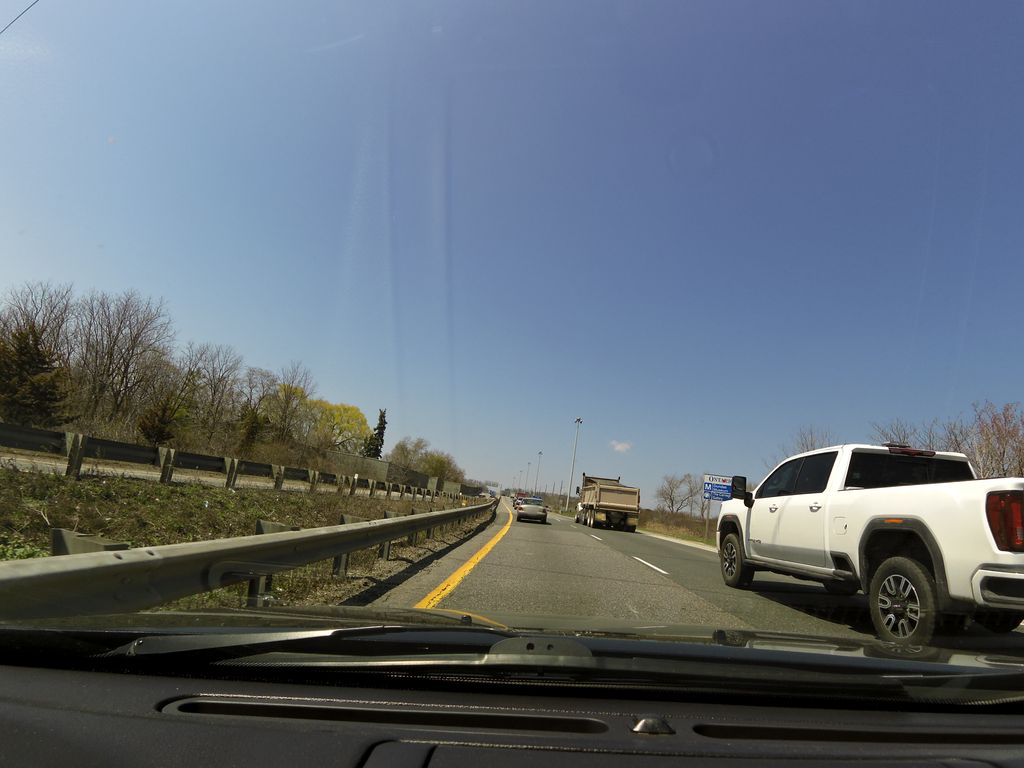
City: hamilton